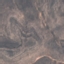
Land use / land cover class: HerbaceousVegetation